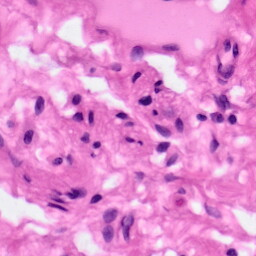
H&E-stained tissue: Pancreatic